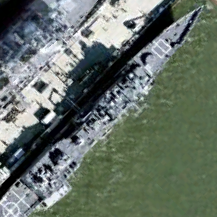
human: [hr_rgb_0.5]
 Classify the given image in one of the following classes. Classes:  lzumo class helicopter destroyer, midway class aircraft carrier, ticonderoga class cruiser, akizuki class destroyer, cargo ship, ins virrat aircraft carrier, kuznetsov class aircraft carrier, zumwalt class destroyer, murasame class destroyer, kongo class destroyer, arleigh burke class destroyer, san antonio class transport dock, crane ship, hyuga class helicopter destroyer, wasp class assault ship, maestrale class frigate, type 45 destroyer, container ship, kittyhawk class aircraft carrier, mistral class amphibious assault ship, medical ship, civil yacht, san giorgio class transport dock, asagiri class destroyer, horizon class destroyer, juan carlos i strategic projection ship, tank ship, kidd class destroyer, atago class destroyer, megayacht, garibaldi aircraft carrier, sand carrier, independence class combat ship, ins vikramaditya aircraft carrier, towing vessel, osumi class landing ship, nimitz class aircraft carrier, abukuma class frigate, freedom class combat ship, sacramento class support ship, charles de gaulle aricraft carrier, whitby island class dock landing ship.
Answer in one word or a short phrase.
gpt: Ticonderoga class cruiser